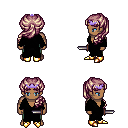
a pixel art fantasy rpg character, male body template, human, dark skin, black robe, teal pants, white blonde princess hairstyle, purple tiara, gold boots, dagger, four views (front, back, left, right), 2x2 character sprite sheet, small pixel art, hard edges, no anti-aliasing